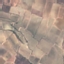
Land use / land cover: PermanentCrop